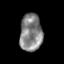
Tissue: skin
Cell type: Epithelial cells
Senescence score: 0.2536
Nuclear area (px): 820
Mean DAPI intensity: 132.571